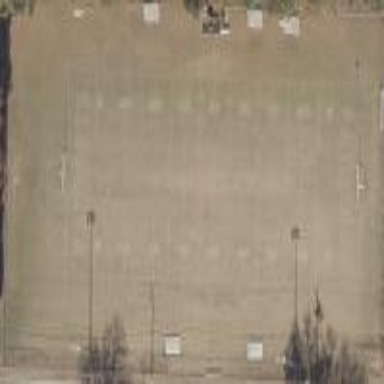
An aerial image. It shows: American football pitch for leisure and sport activities.